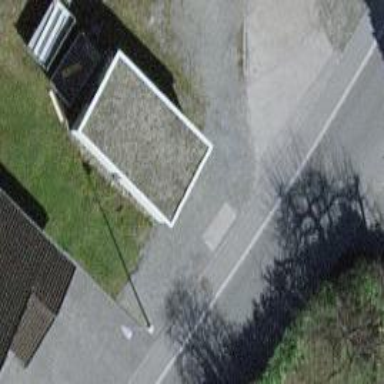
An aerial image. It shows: Garage.